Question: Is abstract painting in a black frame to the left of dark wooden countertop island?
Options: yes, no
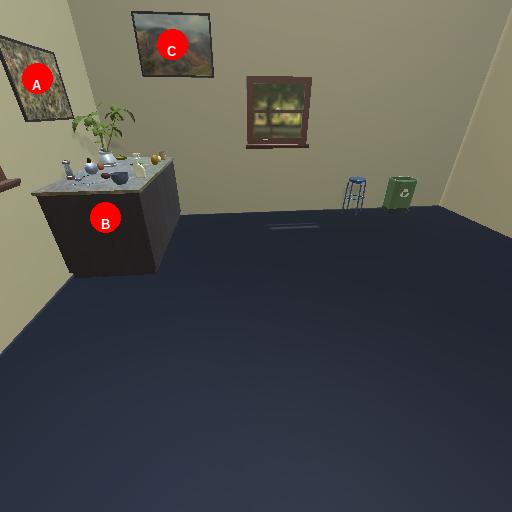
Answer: yes